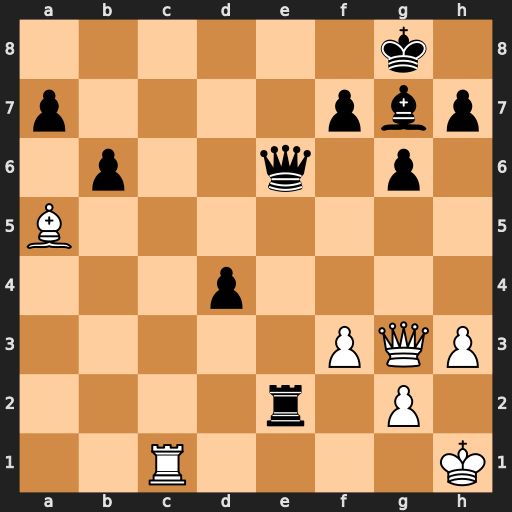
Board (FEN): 6k1/p4pbp/1p2q1p1/B7/3p4/5PQP/4r1P1/2R4K
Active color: w
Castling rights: -
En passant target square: -
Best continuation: Qb8+ Bf8 Bb4